Question: I'm trying to implement bump mapping on a cube using OpenGL and GLSL. However, when I rotate my cube around, only the left-facing square and right-facing square appear (that is, in the negative x and positive x direction), the other four faces of the cube (top, bottom, front, back) are black. Here is an example:

My mesh class consists of an indexList and vertexList (the Vertex class contains x, y, z, etc). I'm using <URL>, I calculate the tangent vectors as follows:
'''
void Mesh::computeTangents() {
for (size_t i = 0; i < m_indexList.size(); i += 3) {
Vertex v1 = m_vertexList[m_indexList[i]];
Vertex v2 = m_vertexList[m_indexList[i+1]];
Vertex v3 = m_vertexList[m_indexList[i+2]];
glm::vec3 pos1 = glm::vec3(v1.getX(), v1.getY(), v1.getZ());
glm::vec3 pos2 = glm::vec3(v2.getX(), v2.getY(), v2.getZ());
glm::vec3 pos3 = glm::vec3(v3.getX(), v3.getY(), v3.getZ());
glm::vec2 tex1 = glm::vec2(v1.getS(), v1.getT());
glm::vec2 tex2 = glm::vec2(v2.getS(), v2.getT());
glm::vec2 tex3 = glm::vec2(v3.getS(), v3.getT());
glm::vec3 edge1 = glm::normalize(pos2 - pos1);
glm::vec3 edge2 = glm::normalize(pos3 - pos1);
glm::vec2 texEdge1 = glm::normalize(tex2 - tex1);
glm::vec2 texEdge2 = glm::normalize(tex3 - tex1);
float det = (texEdge1.x * texEdge2.y) - (texEdge1.y * texEdge2.x);
glm::vec3 tangent;
if(fabsf(det) < 1e-6f) {
tangent.x = 1.0;
tangent.y = 0.0;
tangent.z = 0.0;
}
else {
det = 1.0 / det;
tangent.x = (texEdge2.y * edge1.x - texEdge1.y * edge2.x) * det;
tangent.y = (texEdge2.y * edge1.y - texEdge1.y * edge2.y) * det;
tangent.z = (texEdge2.y * edge1.z - texEdge1.y * edge2.z) * det;
glm::normalize(tangent);
}
m_vertexList[m_indexList[i]].setTanX(tangent.x);
m_vertexList[m_indexList[i]].setTanY(tangent.y);
m_vertexList[m_indexList[i]].setTanZ(tangent.z);
m_vertexList[m_indexList[i+1]].setTanX(tangent.x);
m_vertexList[m_indexList[i+1]].setTanY(tangent.y);
m_vertexList[m_indexList[i+1]].setTanZ(tangent.z);
m_vertexList[m_indexList[i+2]].setTanX(tangent.x);
m_vertexList[m_indexList[i+2]].setTanY(tangent.y);
m_vertexList[m_indexList[i+2]].setTanZ(tangent.z);
}
}
'''
If I output the values of the tangent vector for each triangle, I get these values:
1, 0, 0
1, 0, 0
0, 0, -1
0, 0, -1
0, 0, 1
0, 0, 1
-1, 0, 0
-1, 0, 0,
1, 0, 0
1, 0, 0
1, 0, 0
1, 0, 0
If these are correct, then the problem is likely in the shader. My shader is as follows (mostly taken from a book):
vert:
'''
attribute vec4 vertexPosition;
attribute vec3 vertexNormal;
attribute vec2 vertexTexture;
attribute vec3 vertexTangent;
varying vec2 texCoord;
varying vec3 viewDirection;
varying vec3 lightDirection;
uniform vec3 diffuseColor;
uniform float shininess;
uniform vec4 lightPosition;
uniform mat4 modelViewMatrix;
uniform mat4 normalMatrix;
uniform mat4 MVP; // modelview projection
void main() {
vec4 eyePosition = modelViewMatrix * vertexPosition;
vec3 N = normalize(vec3(normalMatrix * vec4(vertexNormal, 1.0)));
vec3 T = normalize(vec3(normalMatrix * vec4(vertexTangent, 1.0)));
vec3 B = normalize(cross(N, T));
vec3 v;
v.x = dot(lightPosition.xyz, T);
v.y = dot(lightPosition.xyz, B);
v.z = dot(lightPosition.xyz, N);
lightDirection = normalize(v);
v.x = dot(eyePosition.xyz, T);
v.y = dot(eyePosition.xyz, B);
v.z = dot(eyePosition.xyz, N);
viewDirection = normalize(v);
texCoord = vertexTexture;
gl_Position = MVP * vertexPosition;
}
'''
Frag:
'''
varying vec2 texCoord;
varying vec3 viewDirection;
varying vec3 lightDirection;
uniform vec3 diffuseColor;
uniform float shininess;
void main() {
float bumpDensity = 16.0;
float bumpSize = 0.15;
vec2 c = bumpDensity * texCoord;
vec2 p = fract(c) - vec2(0.5);
float d, f;
d = dot(p, p);
f = 1.0 / sqrt(d + 1.0);
if (d >= bumpSize) {
p = vec2(0.0);
f = 1.0;
}
vec3 normalDelta = vec3(p.x, p.y, 1.0) * f;
vec3 litColor = diffuseColor * max(dot(normalDelta, lightDirection), 0.0);
vec3 reflectDir = reflect(lightDirection, normalDelta);
float spec = max(dot(viewDirection, reflectDir), 0.0);
spec *= shininess;
litColor = min(litColor + spec, vec3(1.0));
gl_FragColor = vec4(litColor, 1.0);
}
'''
Edit: Changed background to more clearly see the black faces. Also, I incorrectly noted which faces were actually appearing before.
Edit 2: I'm finding that the value of max(dot(normalDelta, lightDirection), 0.0) in the fragment shader returns 0 for those faces. However, I still don't know why.
Edit 3: Well, the problem turned out to be that I was passing the wrong index of the tangent vectors in my Vertex class. That is, I had 10 in this line instead of 9:
'''
glVertexAttribPointer(v3, 3, GL_FLOAT, GL_FALSE, sizeof(Vertex), (void*)(sizeof( float ) * 9));
'''
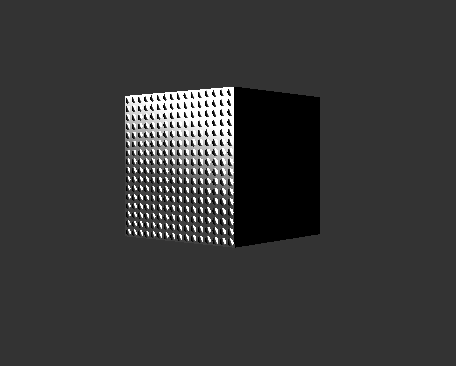
Answer: Okay, so the problem is that any face with a normal on the xz-plane isn't rendering properly, i.e. the ones that rendering properly are the ones with normals along the y-axis (top and bottom faces).
And your list of tangents:
'''
1, 0, 0
1, 0, 0
0, 0, -1
0, 0, -1
0, 0, 1
0, 0, 1
-1, 0, 0
-1, 0, 0
1, 0, 0
1, 0, 0
1, 0, 0
1, 0, 0
'''
Are all either along the x or z axes. So what I'm might be happening is that your normals and tangents are pointing in the same (or opposite) directions, in which case this line in your vertex shader:
'''
vec3 B = normalize(cross(N, T));
'''
is going to result in vec3(0.0, 0.0, 0.0), which can't be normalized.
My recommendation is to try manually giving the x and z faces tangents along the y-axis, see if that makes a difference. If it helps, then you know that the problem is with your computation of the tangents.
If it doesn't help, you can troubleshoot by outputting values from the fragment shader as on-screen colours. Try displaying the viewDirection, lightDirection, normalDelta, reflectDir, and anything else you can think of to see which variable is causing the blackness.
Bonus: Switch the glClear color to something other than black? So that it doesn't look like a face floating in space.